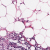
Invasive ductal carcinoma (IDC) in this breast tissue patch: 0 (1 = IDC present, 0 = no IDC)